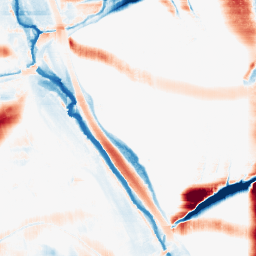
Category: morphological
Decomposition family: morphological_rect
Decomposition parameters: operation: average
width: 50
height: 20
Upsampling method: edge_directed
Upsampling parameters: scale: 4
Upsampling scale: 4